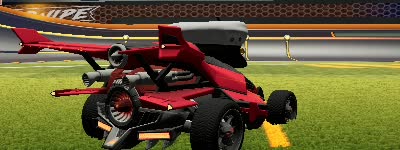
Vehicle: aftershock